Question: Below is my code and i am trying to get value of the above text box when click on the '<a>' which is in same div. I mean to say if i click on second "add to cart" link than it will give me "test2" as per my screenshot.
'''
<html>
<head>
<script src="jquery-1.3.2.min.js" type="text/javascript"></script>
<script type="text/javascript">
$( document ).ready(function() {
$(".ProductActionAdd a").click(function(){
alert($('.ProductActionAdd a').prevAll(".ProductActionAdd a:first").attr('value'));
})
});
</script>
</head>
<body>
<div class="ProductActionAdd">
<input type="text" value=""/>
<a class="button" href="#">Add To Cart</a>
</div>
<div class="ProductActionAdd">
<input type="text" value=""/>
<a class="button" href="#">Add To Cart</a>
</div>
<div class="ProductActionAdd">
<input type="text" value=""/>
<a class="button" href="#">Add To Cart</a>
</div>
</body>
</html>
'''
but not getting success.

Please suggest me solution.
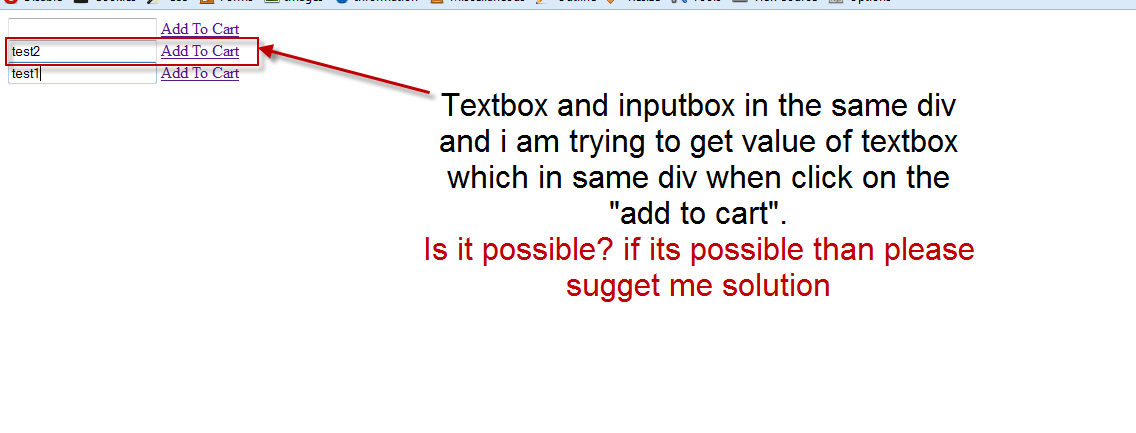
Answer: the input is the previous sibling element of the clicked anchor element so use <URL>
Also to get the value of the element use <URL>
'''
$(document).ready(function () {
$(".ProductActionAdd a").click(function () {
alert($(this).prev().val());
})
});
'''
Demo: <URL>